Question: I want to ask something about joining query. I have a query like this:
'''
SELECT b.compilecodingid,
a.subjobfamily,
b.position,
b.nocoding,
( CASE
WHEN (SELECT Count(0)
FROM trlspbia
WHERE learningsystemid = a.learningsystemid
AND compilecodingid = b.compilecodingid
AND moduleid = '2018081616230361362303614'
AND learningroadmap = 'Basic') > 0 THEN 1
ELSE 0
END ) AS CountPickPBIA
FROM trlsplanning a,
trcompilecodingheader b
WHERE a.learningsystemid = b.learningsystemid
AND a.position = b.position
AND a.learningsystemid = '2018081513283162000000001'
order by CountPickPBIA desc
'''

I know it's because Column Position on Table TrLsPlanning has more than 1 data,
Anyone can help me to find the solution?
Thank you.
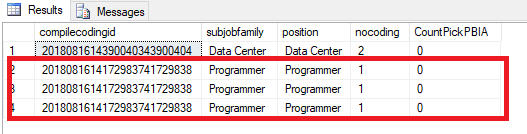
Answer: The simplest solution is probably 'select distinct':
'''
SELECT cch.compilecodingid, p.subjobfamily, cch.position, cch.nocoding,
(CASE WHEN EXISTS (SELECT 1
FROM trlspbia s
WHERE s.learningsystemid = p.learningsystemid AND
s.compilecodingid = ccb.compilecodingid AND
s.moduleid = '2018081616230361362303614' AND
s.learningroadmap = 'Basic'
)
THEN 1
ELSE 0
END) AS CountPickPBIA
FROM trlsplanning p JOIN
trcompilecodingheader cch
ON p.learningsystemid = cch.learningsystemid AND
p.position = cch.position
WHERE p.learningsystemid = '2018081513283162000000001'
ORDER BY CountPickPBIA DESC;
'''
'SELECT DISTINCT' incurs its own overhead. But without more information about the structure and contents of the table, this is the simplest solution.
Note other changes in the query:
- - 'JOIN''JOIN''ON'- - 'EXISTS''COUNT(*)'